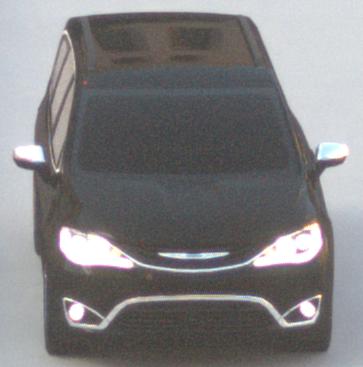
Make: Chrysler
Model: Pacifica
Detailed model: -
Model produced from: 2016
Model produced until: 2020
Doors: 5
Color: black
Road condition: dry road
Daytime: sunrise or sunset
Contrast: low contrast